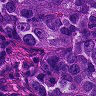
Metastatic tissue present: yes